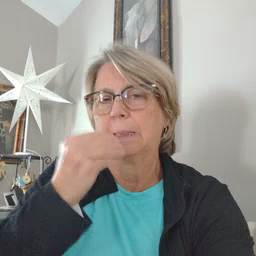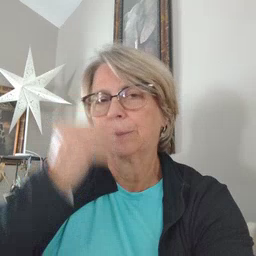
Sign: sleepy